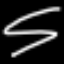
Label: squiggle